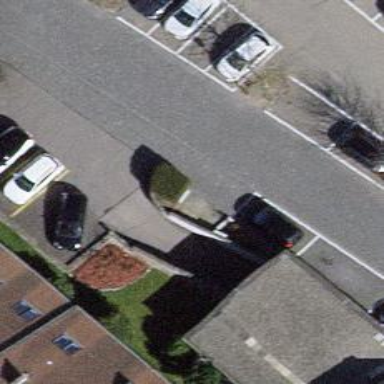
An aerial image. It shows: Charging station.